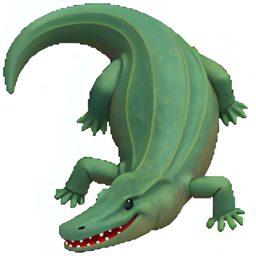
Name: crocodile
Emoji: 🐊
Group: Animals & Nature
Sub-group: animal-reptile